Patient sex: M
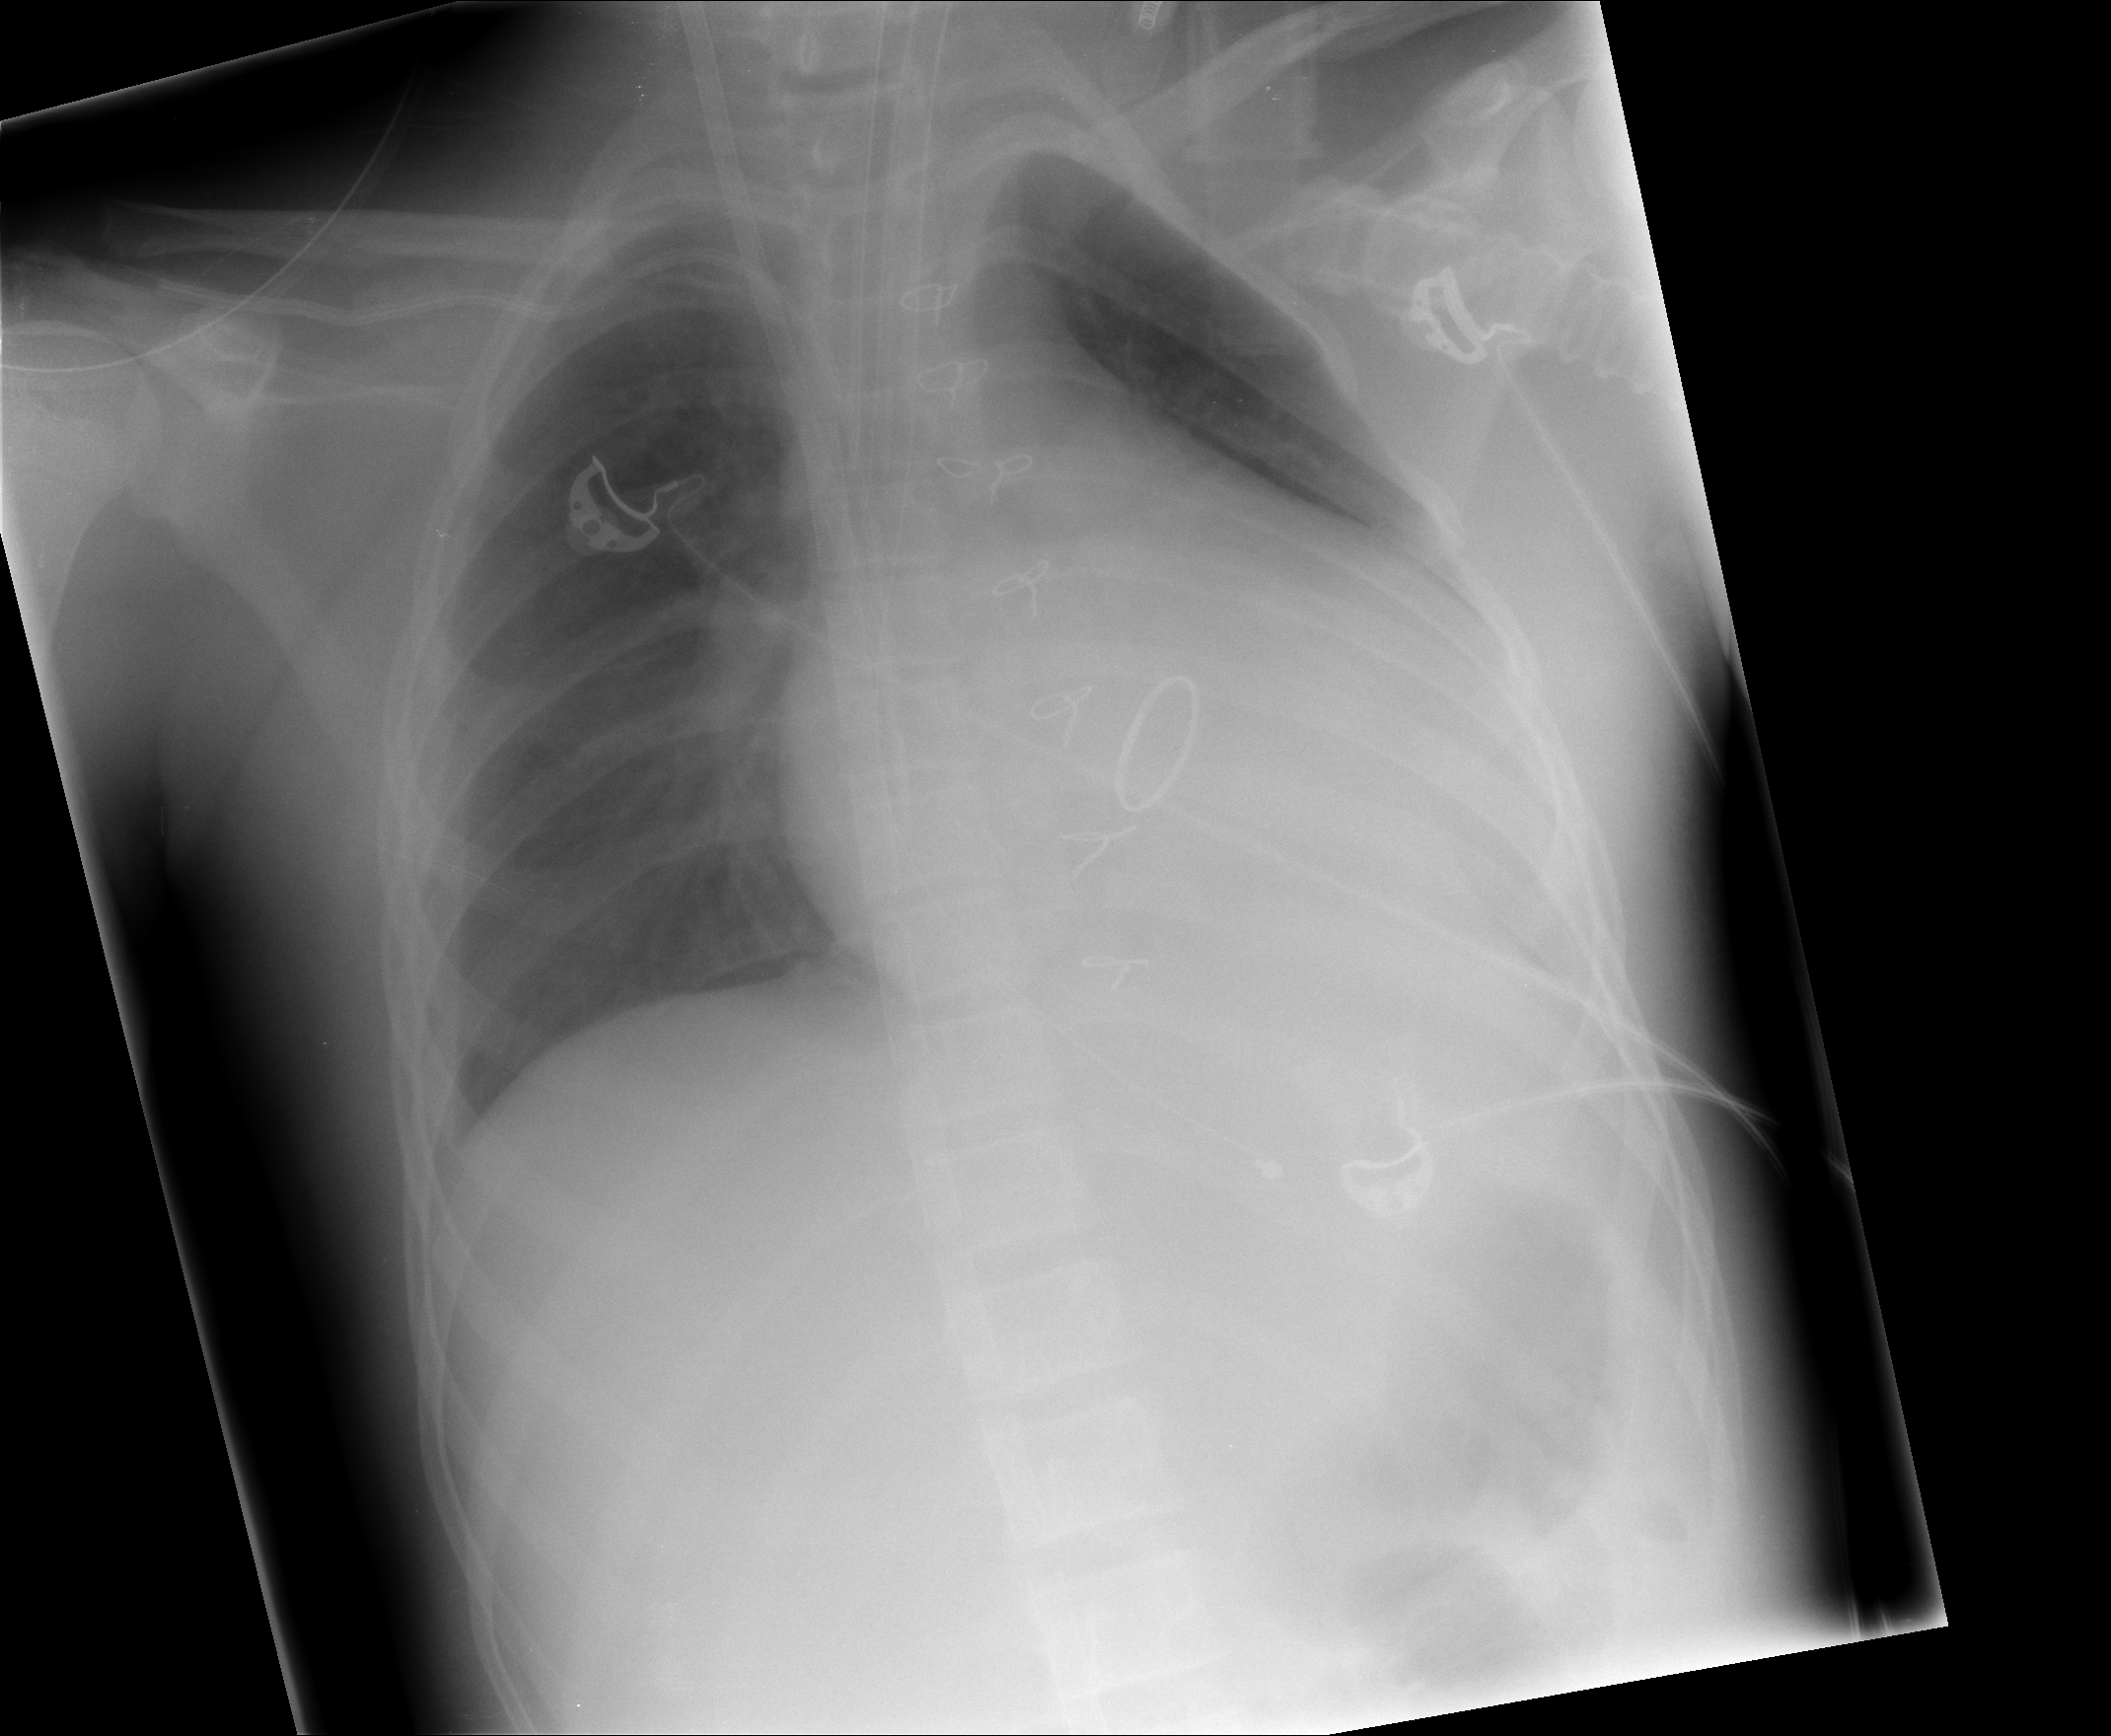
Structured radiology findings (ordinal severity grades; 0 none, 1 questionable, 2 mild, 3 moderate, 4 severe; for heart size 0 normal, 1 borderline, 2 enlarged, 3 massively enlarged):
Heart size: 2
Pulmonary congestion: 0
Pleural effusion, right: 0
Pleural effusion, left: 0
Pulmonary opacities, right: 2
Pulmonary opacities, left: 2
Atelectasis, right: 0
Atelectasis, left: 0